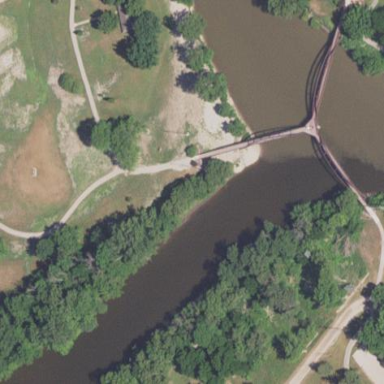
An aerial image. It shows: Truss bridge structure.